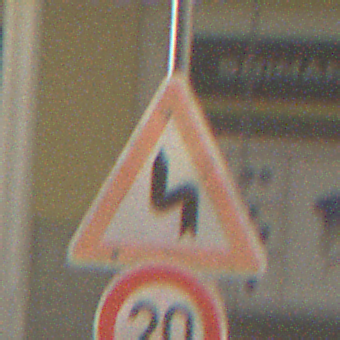
Verkehrszeichen: DoppelkurveZunaechstLinks
Zusatzzeichen unten: Geschwindigkeit20
Umgebung: Outdoor, Urban
Tageszeit: MorningAfternoon
Wetter: PartlyCloudy
Licht: Natural
Jahreszeit: NotSpecified
Kontrast: HighContrast